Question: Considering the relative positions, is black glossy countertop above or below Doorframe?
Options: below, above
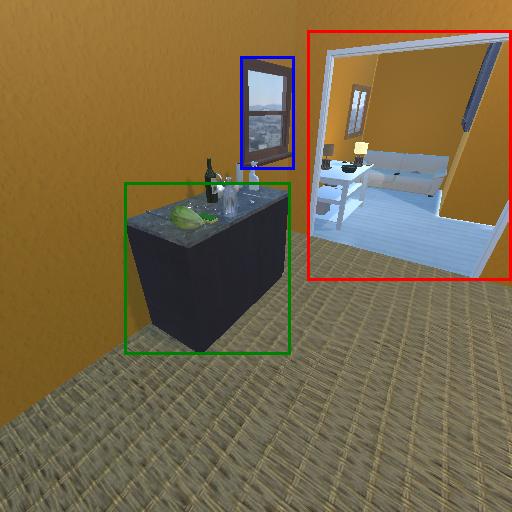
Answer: below